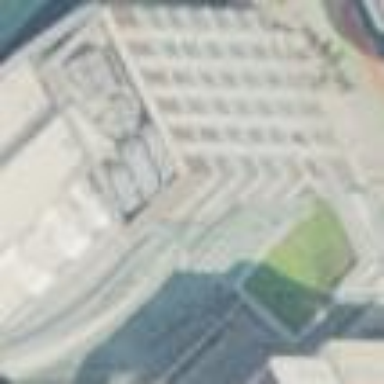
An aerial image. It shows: Office building.